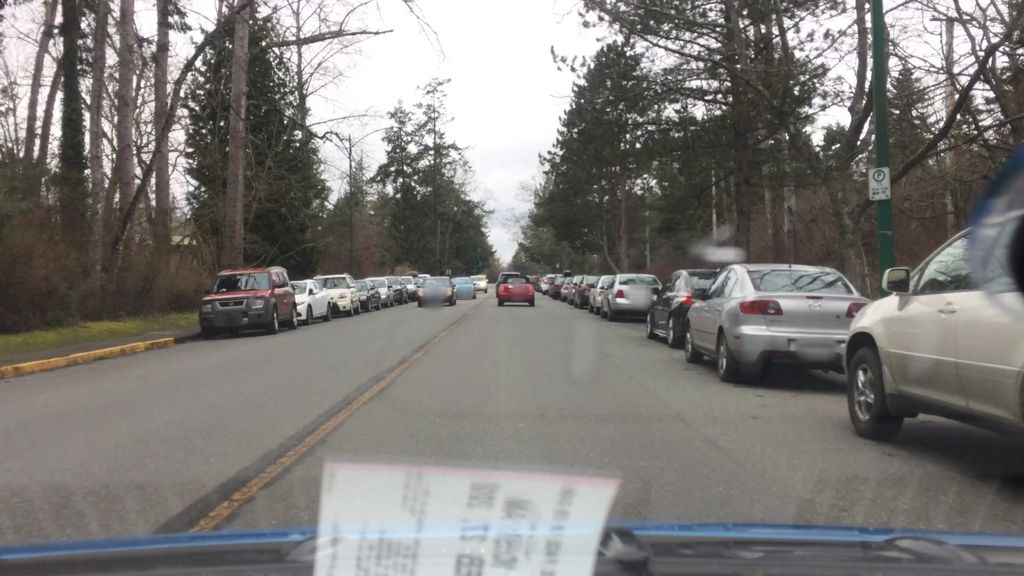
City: victoria